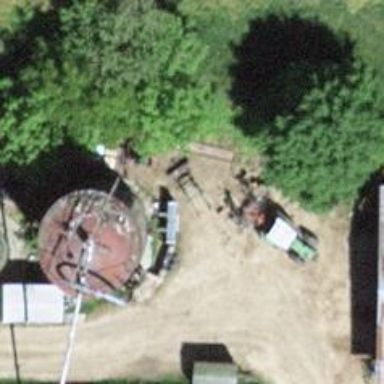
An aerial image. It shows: Farm.